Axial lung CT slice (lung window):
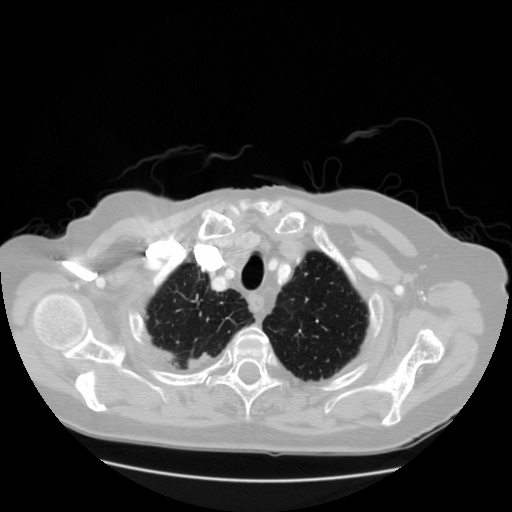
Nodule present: no